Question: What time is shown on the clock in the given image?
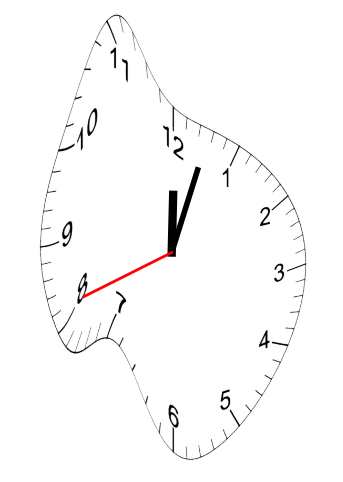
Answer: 12:02:41